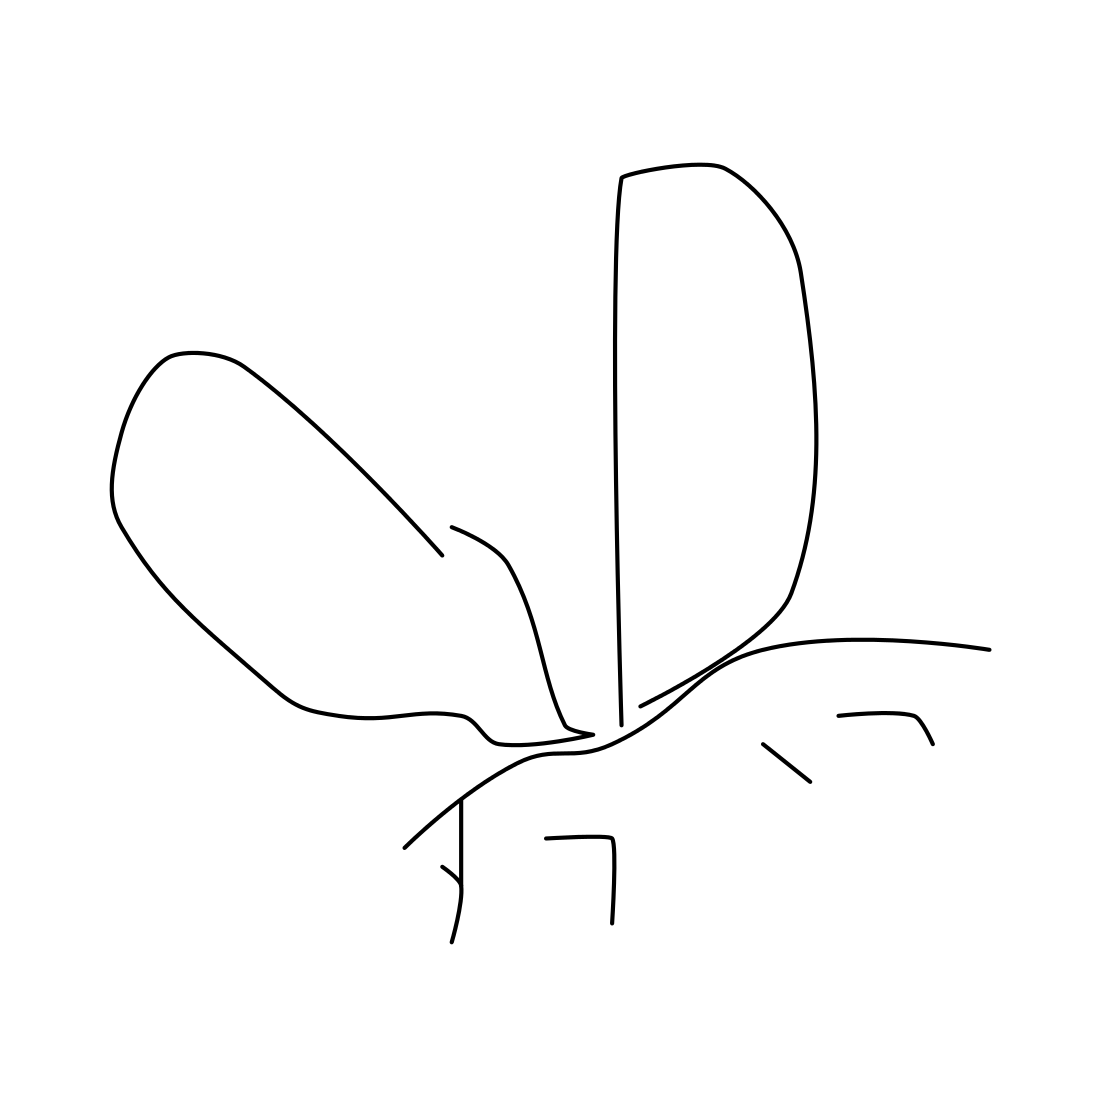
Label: mosquito